Interaction volume radius: 10 \u00c5
Interaction volume height: 10 \u00c5
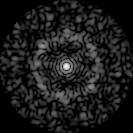
Disorder parameter: 0.8069